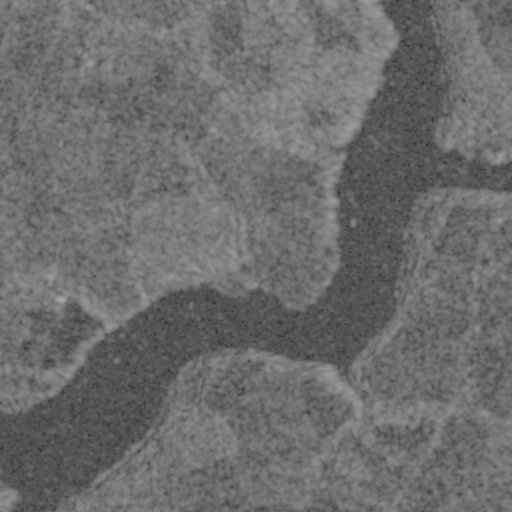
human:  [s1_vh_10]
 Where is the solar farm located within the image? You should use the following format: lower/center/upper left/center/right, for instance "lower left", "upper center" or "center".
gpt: The solar farm is located in the lower right of the image.
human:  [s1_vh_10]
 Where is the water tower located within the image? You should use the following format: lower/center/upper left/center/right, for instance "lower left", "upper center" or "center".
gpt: The water tower is located in the upper right of the image.
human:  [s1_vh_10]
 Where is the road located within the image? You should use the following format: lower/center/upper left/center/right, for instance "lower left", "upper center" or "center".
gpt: There is no road in the image.

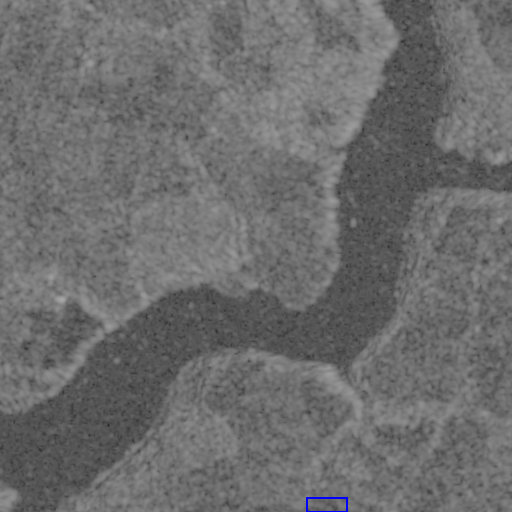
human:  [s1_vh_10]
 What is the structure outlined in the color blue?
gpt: The structure outlined in blue is a solar farm.
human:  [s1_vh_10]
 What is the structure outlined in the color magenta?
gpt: There is no magenta outline.